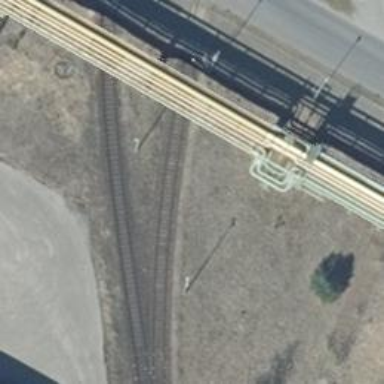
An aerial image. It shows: Railway yard used for servicing trains.